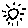
Label: sun